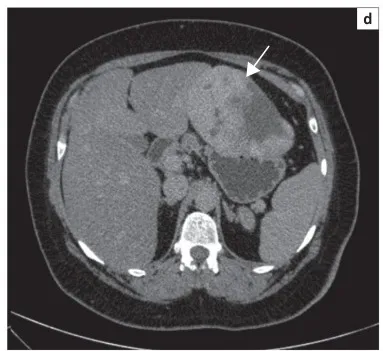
Delayed. Phases show progressive filling in of the lesion with contrast (arrows). The pattern of enhancement is suggestive of a haemangioma.
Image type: radiology (ct)